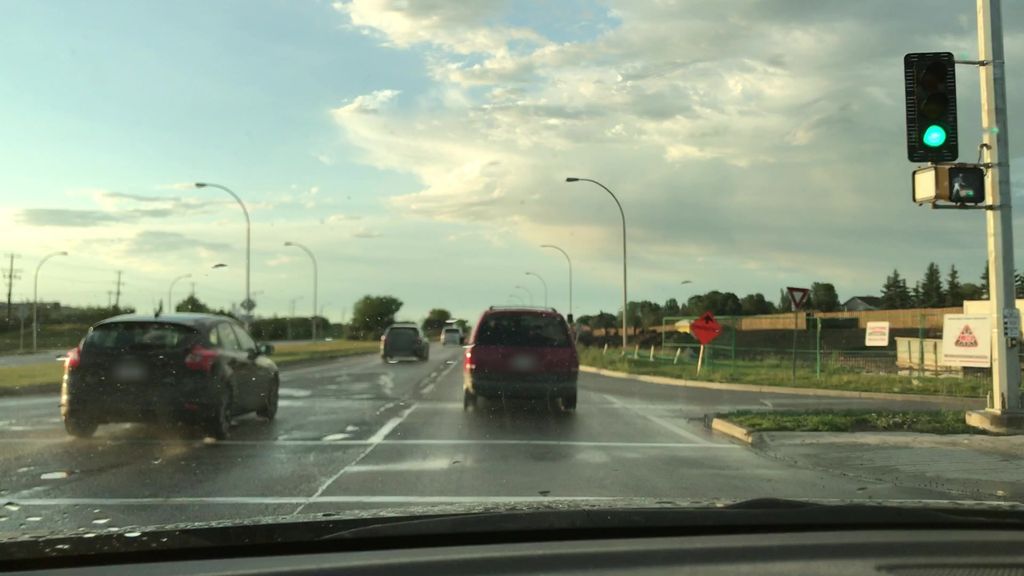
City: edmonton